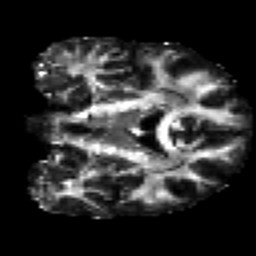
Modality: FA
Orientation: coronal
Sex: male
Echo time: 0.114 s